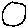
Label: moon